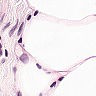
Metastatic tissue present: no